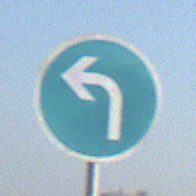
Verkehrszeichen: VorgeschriebeneFahrtrichtungLinks
Umgebung: Outdoor, Urban
Tageszeit: SunriseSunset
Wetter: Clear
Licht: Natural
Jahreszeit: NotSpecified
Kontrast: MediumContrast